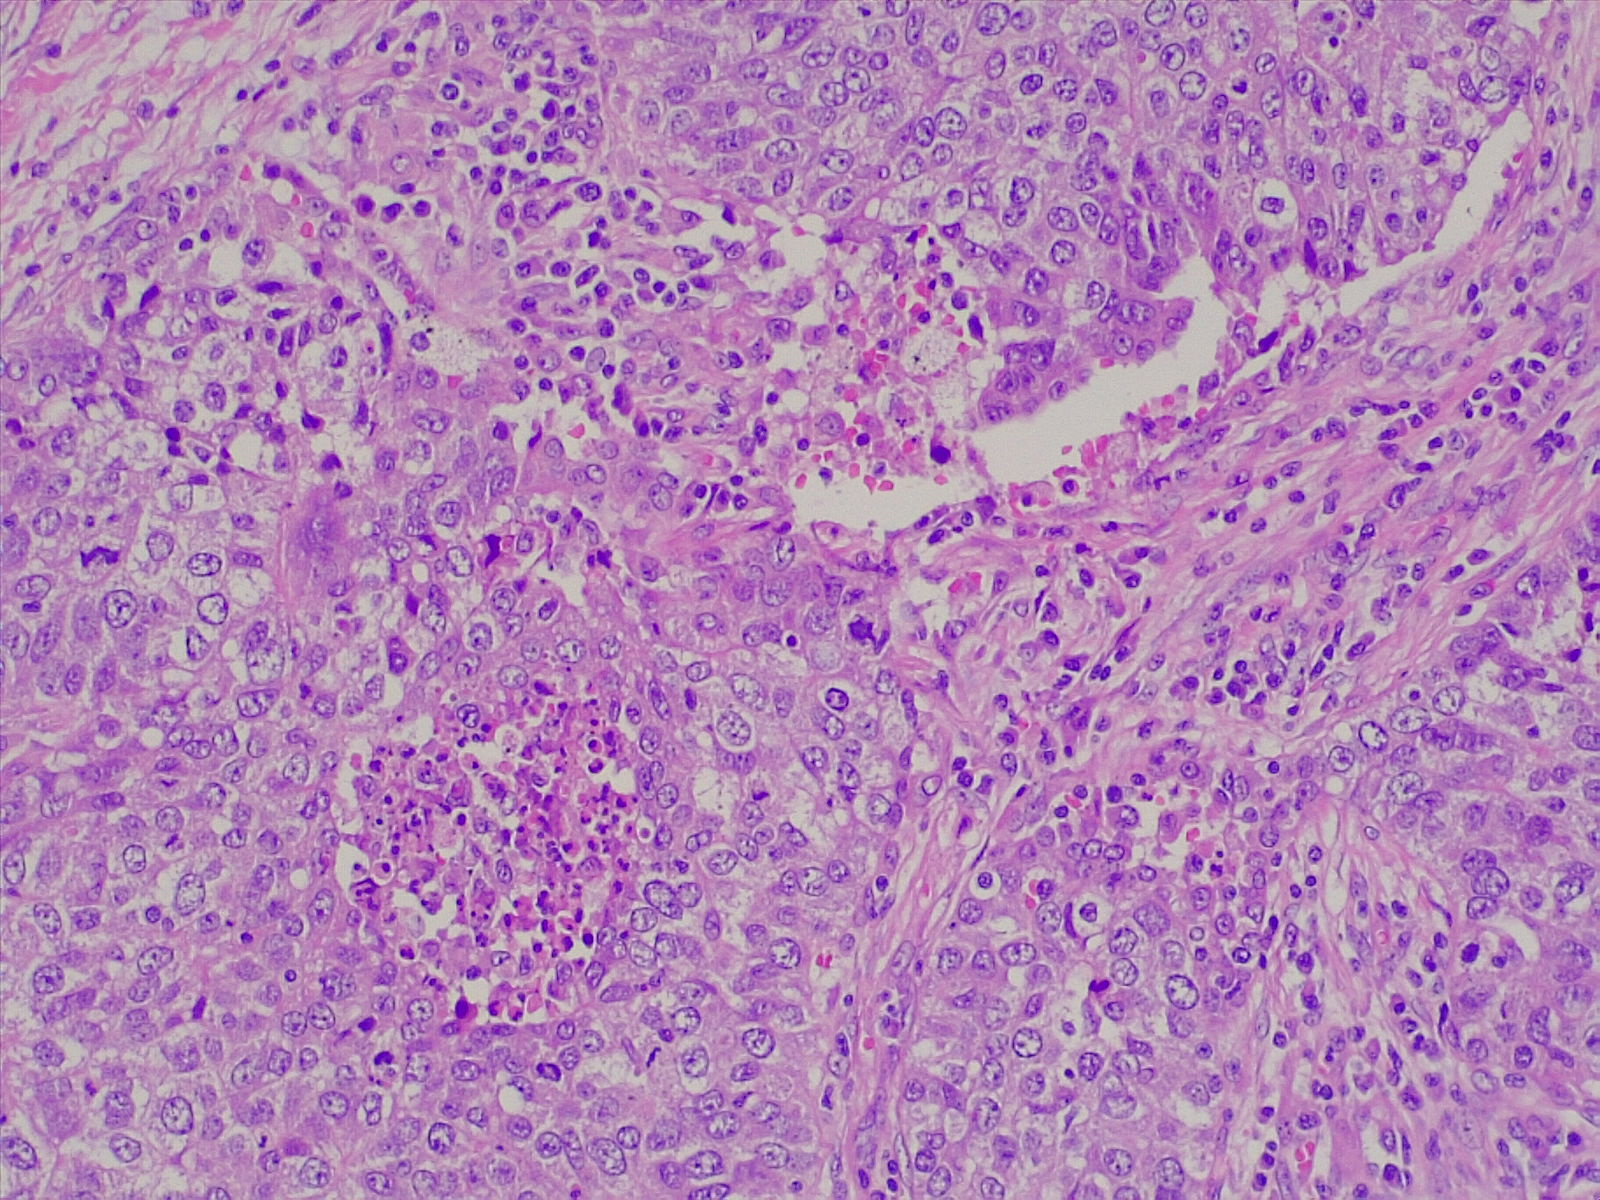
Label: lung squamous cell carcinoma, poorly differentiated